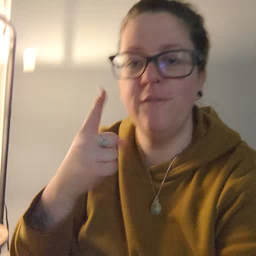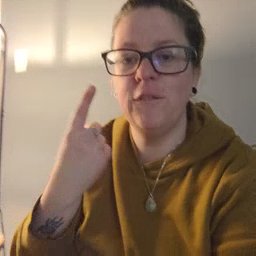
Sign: first